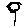
Label: flower